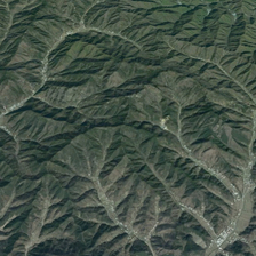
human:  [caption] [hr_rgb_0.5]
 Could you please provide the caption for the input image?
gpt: There are many industrious farmers on the mountain.

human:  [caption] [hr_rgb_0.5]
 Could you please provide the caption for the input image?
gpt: The mountains have many industrial farmers.

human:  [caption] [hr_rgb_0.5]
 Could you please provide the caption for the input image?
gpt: There are many hardworking farmers in the mountain.

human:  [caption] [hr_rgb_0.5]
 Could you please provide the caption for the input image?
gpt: There are many hardworking people on the mountain

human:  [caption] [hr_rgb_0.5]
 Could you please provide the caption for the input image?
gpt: Mountains have many industrial farmers.